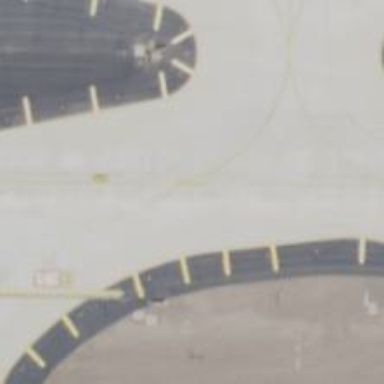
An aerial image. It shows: Image of taxiway at airport.